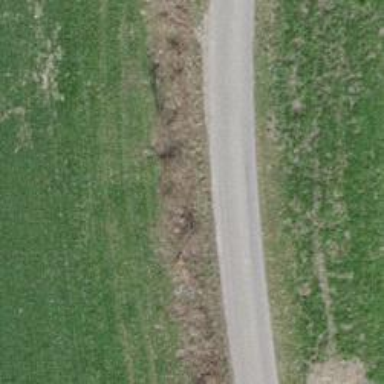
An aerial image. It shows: Unclassified road.